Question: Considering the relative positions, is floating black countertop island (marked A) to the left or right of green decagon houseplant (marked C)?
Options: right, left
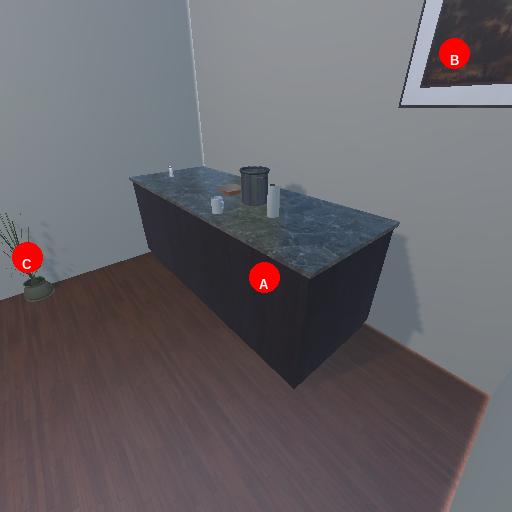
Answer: right